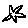
Label: star